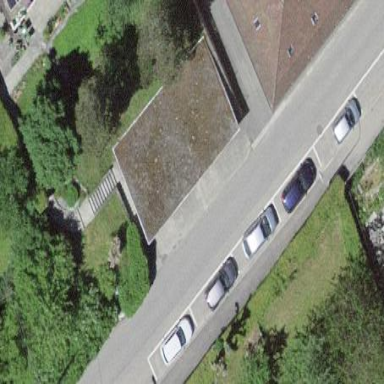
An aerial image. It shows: Garage with flat roof.